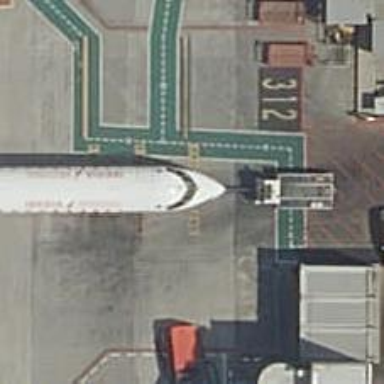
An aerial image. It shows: Airport parking position.